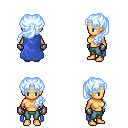
a pixel art fantasy rpg character, female body template, human, tanned skin, blue cape, teal pants, white cyan princess hairstyle, metal gloves, four views (front, back, left, right), 2x2 character sprite sheet, small pixel art, hard edges, no anti-aliasing